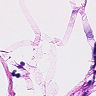
Metastatic tissue present: no